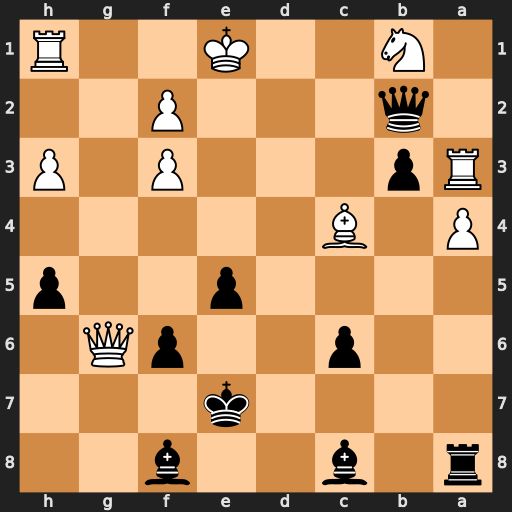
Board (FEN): r1b2b2/4k3/2p2pQ1/4p2p/P1B5/Rp3P1P/1q3P2/1N2K2R
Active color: b
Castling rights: K
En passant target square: -
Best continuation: Qc1+ Ke2 Qxc4+